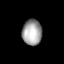
Tissue: skin
Cell type: T cells
Senescence score: 0.2514
Nuclear area (px): 495
Mean DAPI intensity: 160.329